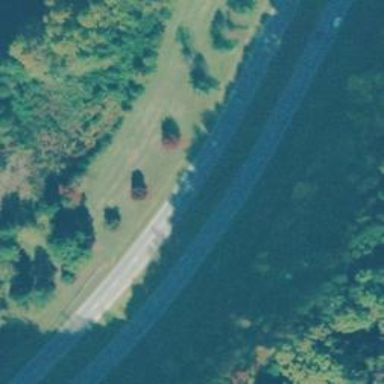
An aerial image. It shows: Trunk highway with expressway features.